Question: Consider the following svg snippet:
'''
<linearGradient id="redgradient" x1="0%" x2="0%" y1="0%" y2="100%">
<stop offset="0%" stop-color="#ffffff"/>
<stop offset="100%" stop-color="#ff0000"/>
</linearGradient>
<rect x="0" y="0" width="400" height="400" fill="url(#redgradient)"/>
'''
Is there a way of specifying that the colours should be blended together using a bell shaped curve?
(Similar to the <URL>
The two rectangles below show the difference - bell blend, bell blend:

Or is it left to the SVG renderer to decide how the colors should be blended together?
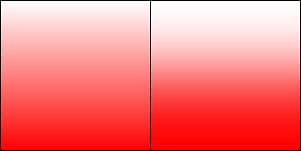
Answer: You can apply a <URL> map to your required effect.
If that doesn't work you can use the gradient as the input to a <URL>.